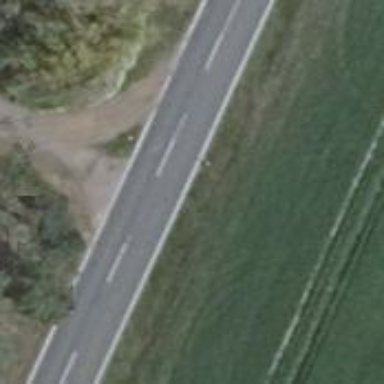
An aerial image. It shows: Tertiary road with asphalt surface.